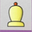
Piece: wB